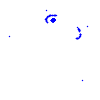
Particle: electron